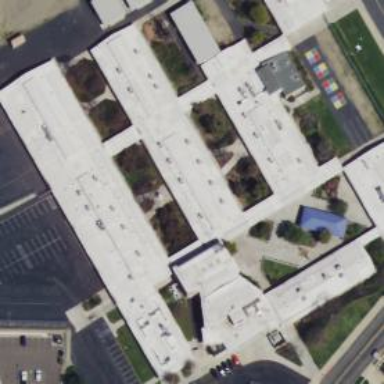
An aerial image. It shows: Educational building.